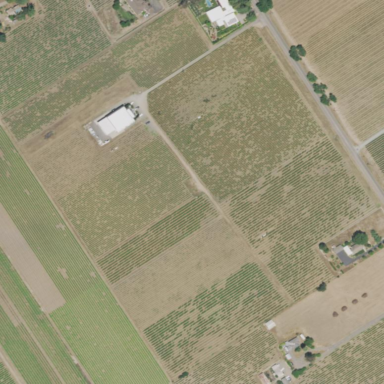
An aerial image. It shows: Vineyard with grape crops.